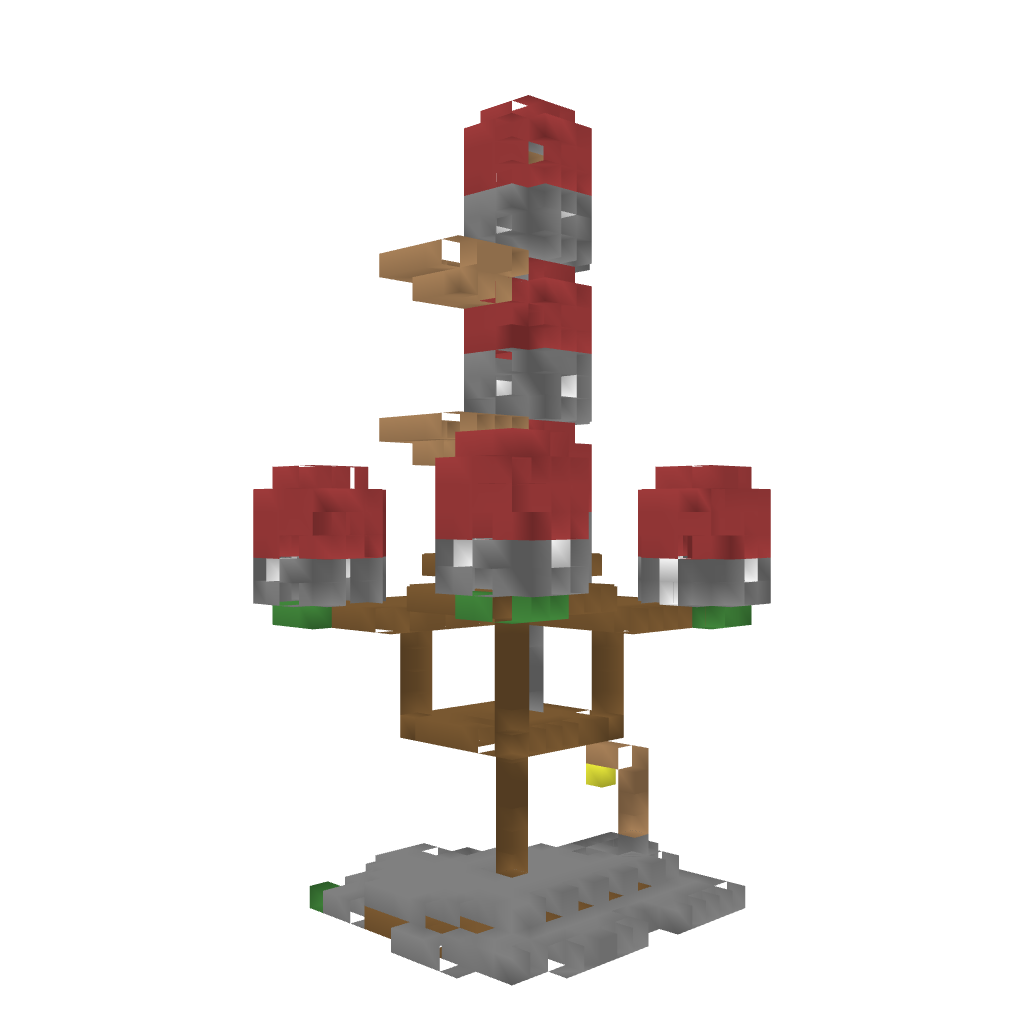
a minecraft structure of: Shroom Settlement bad low quality